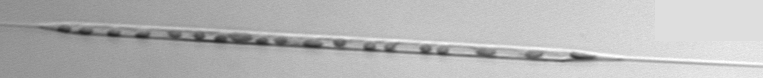
Label: Rhizosolenia